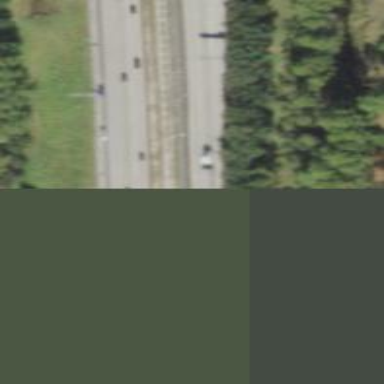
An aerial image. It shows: Motorway junction.